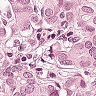
Metastatic tissue present: yes